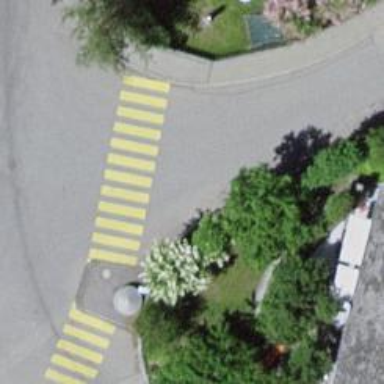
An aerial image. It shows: Uncontrolled zebra crossing on the road.